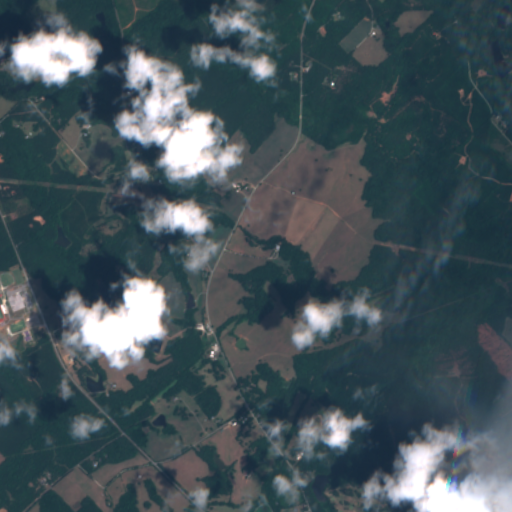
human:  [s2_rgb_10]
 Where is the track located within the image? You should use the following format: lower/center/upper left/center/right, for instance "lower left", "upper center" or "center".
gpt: The track is located in the center left of the image.
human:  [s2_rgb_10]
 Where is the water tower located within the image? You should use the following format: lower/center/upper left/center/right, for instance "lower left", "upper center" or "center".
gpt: The water tower is located in the lower center of the image.
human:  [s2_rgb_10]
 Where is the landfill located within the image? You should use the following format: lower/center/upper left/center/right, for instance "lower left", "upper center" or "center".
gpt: There is no landfill in the image.